Field crop: tomato
Growth stage: 1
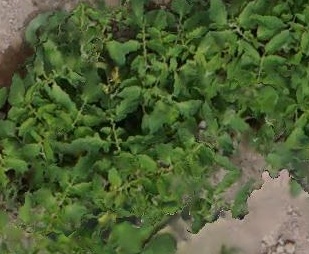
Species: tomato